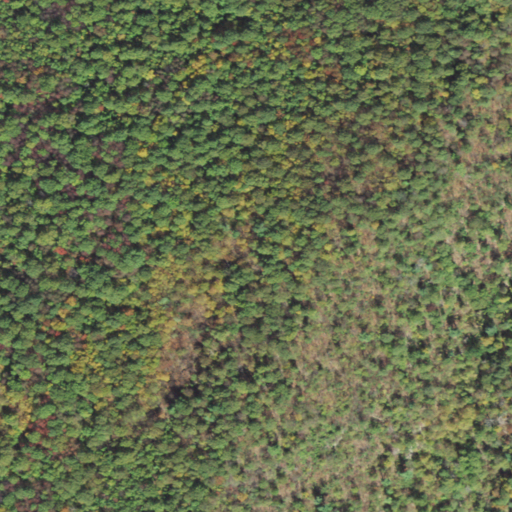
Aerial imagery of mountain in Pennsylvania named King Knob containing only deciduous forest